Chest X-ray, PA view. Patient: 64 years old, sex M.
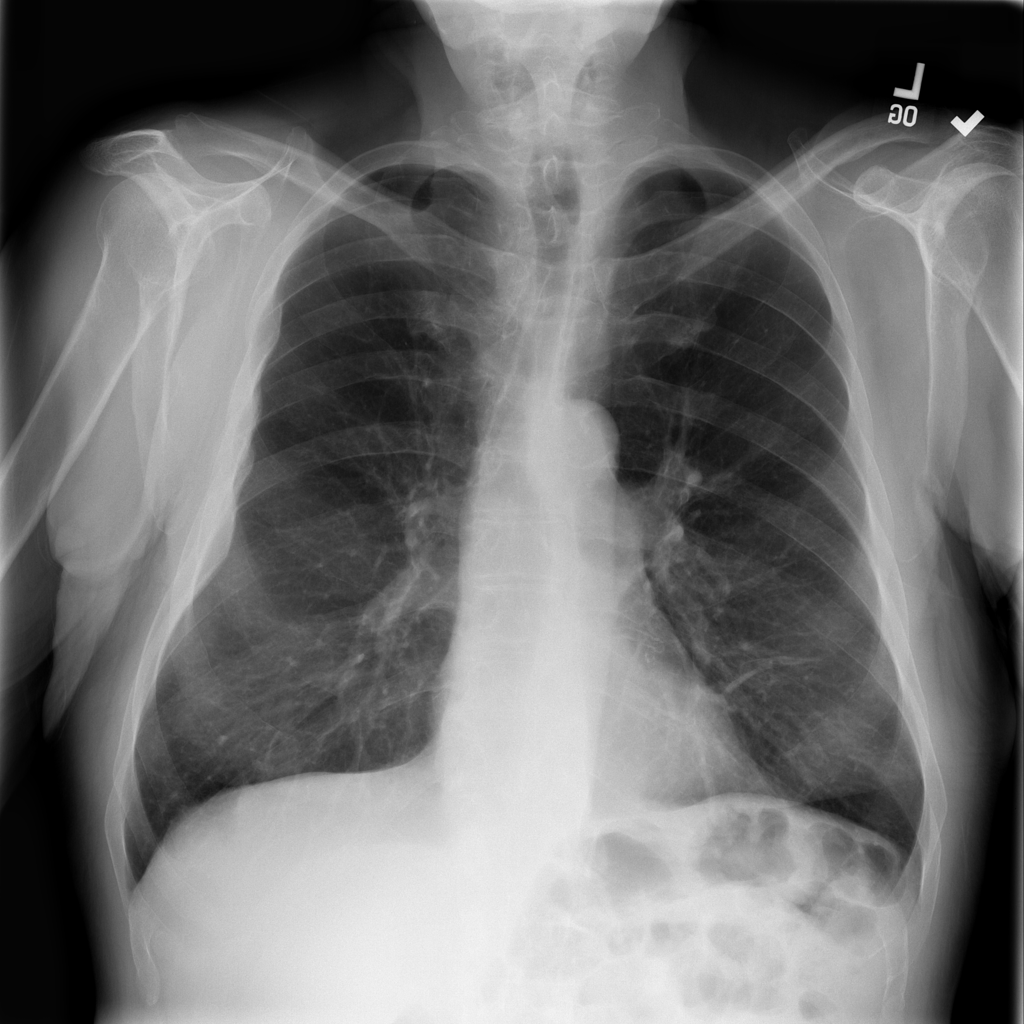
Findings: Infiltration